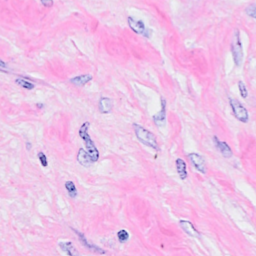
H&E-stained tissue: Breast